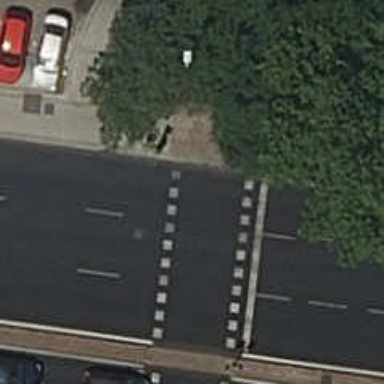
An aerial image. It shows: Zebra crossing with traffic signals.